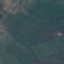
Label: Pasture